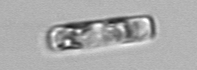
Label: Guinardia_delicatula